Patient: sex M, age 79
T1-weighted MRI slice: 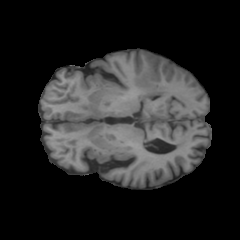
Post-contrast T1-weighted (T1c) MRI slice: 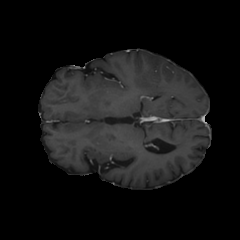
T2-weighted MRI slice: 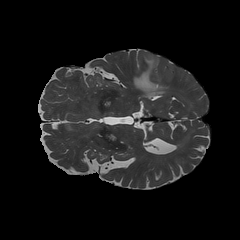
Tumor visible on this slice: yes
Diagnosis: Glioblastoma, IDH-wildtype
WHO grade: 4